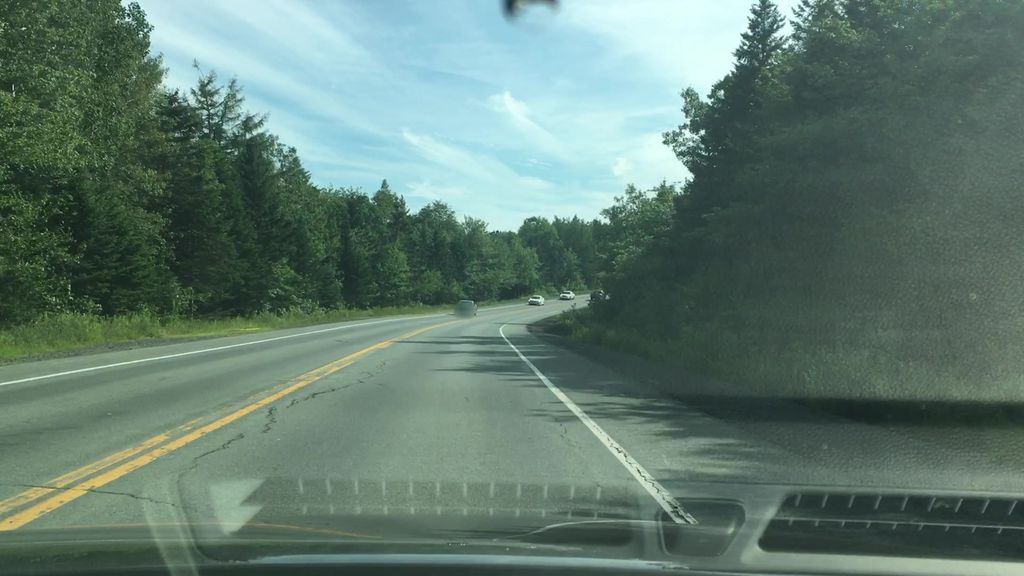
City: halifax